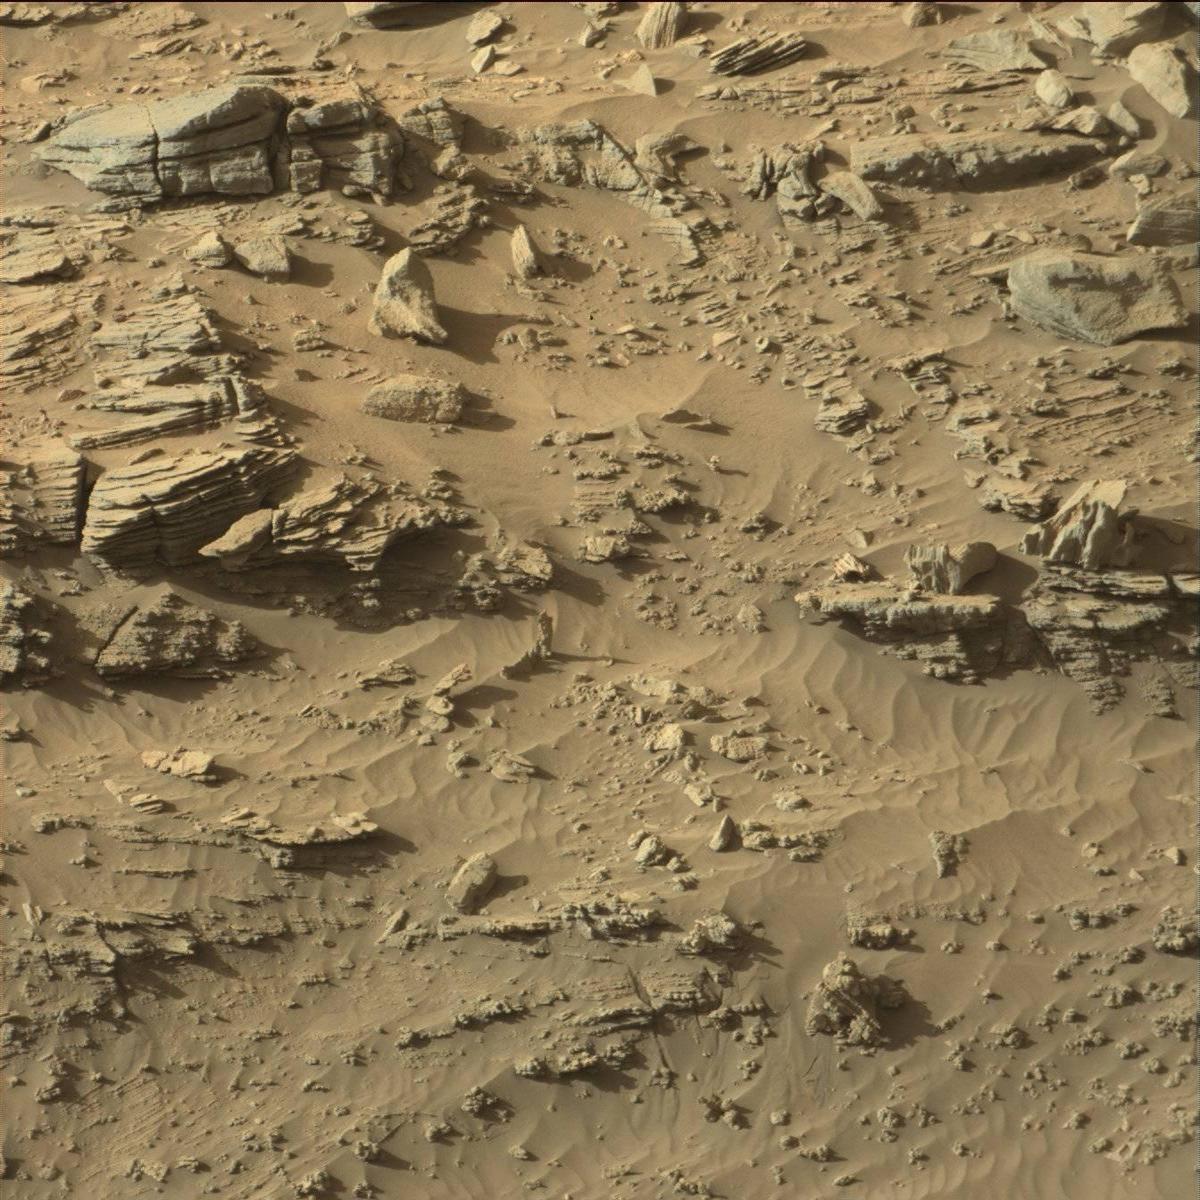
Terrain classes present: Bedrock, Sand / Soil